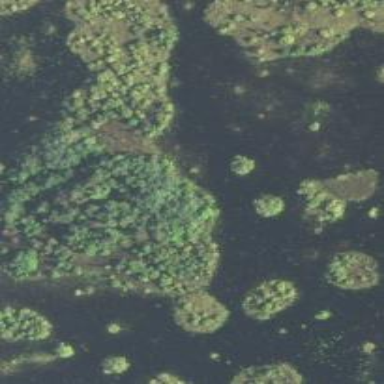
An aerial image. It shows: Swamp in wetland area.